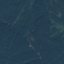
Land use / land cover: Forest